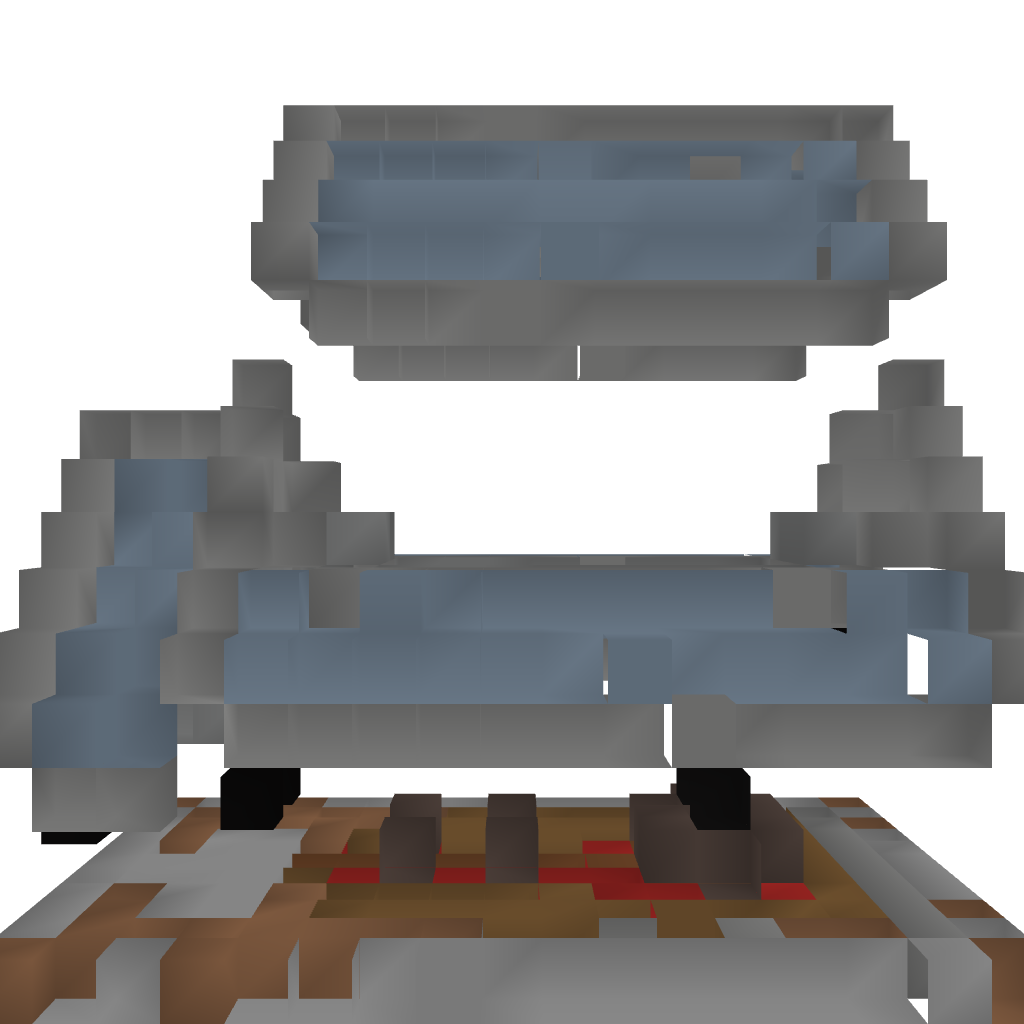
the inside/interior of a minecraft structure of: Small Stone Chapel